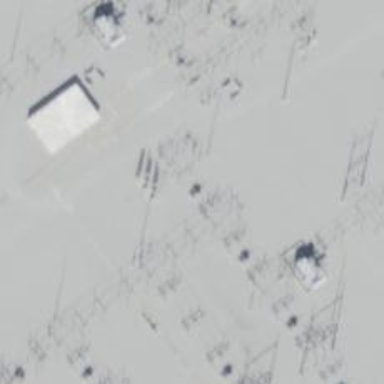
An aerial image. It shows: Switch used for power control.